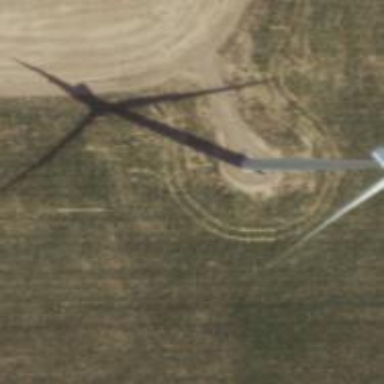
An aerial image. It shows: Wind generator using horizontal axis wind turbines.